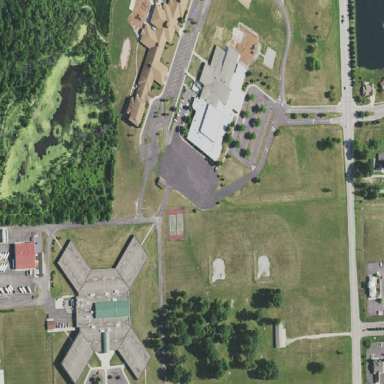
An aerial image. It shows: School.